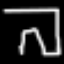
Label: pants